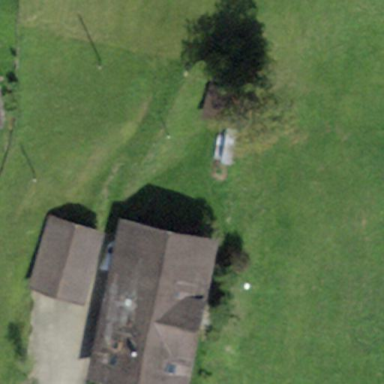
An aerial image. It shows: Farm building.